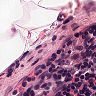
Metastatic tissue present: no